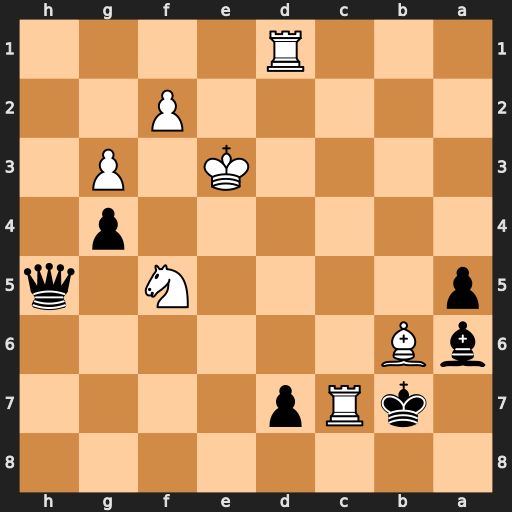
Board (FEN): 8/1kRp4/bB6/p4N1q/6p1/4K1P1/5P2/3R4
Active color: b
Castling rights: -
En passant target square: -
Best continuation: Kxb6 Rcxd7 Qxf5